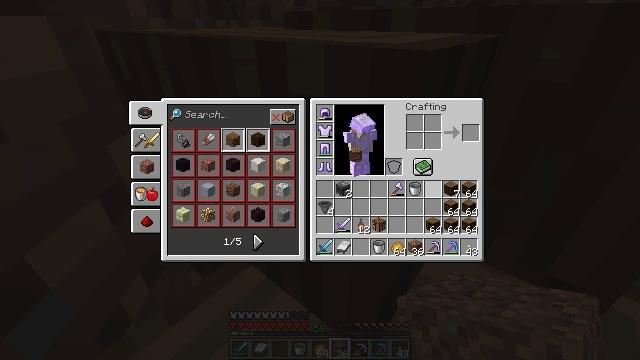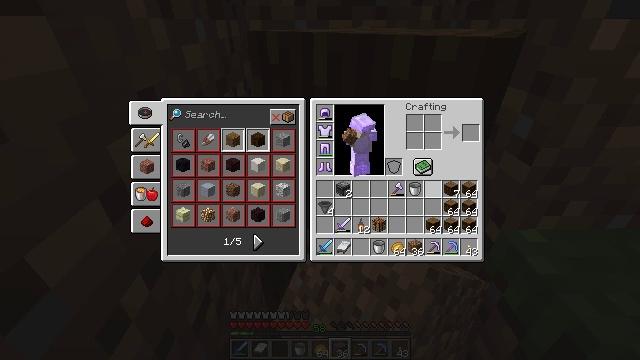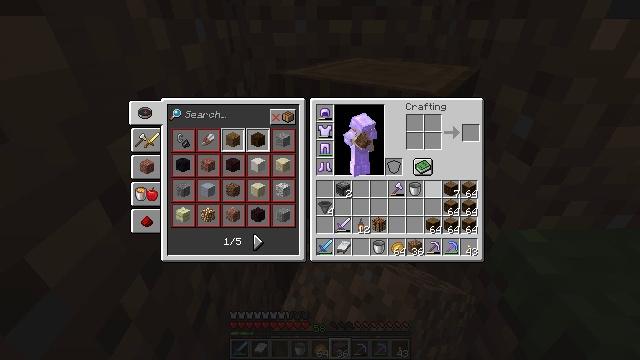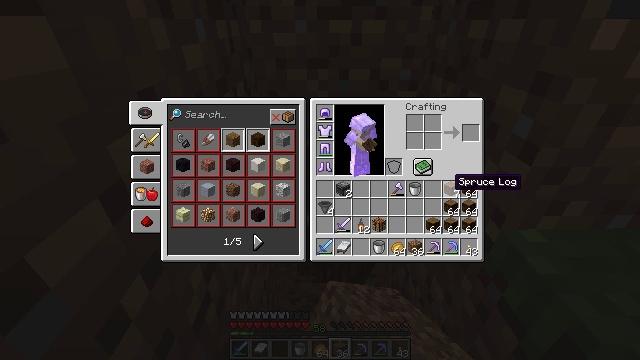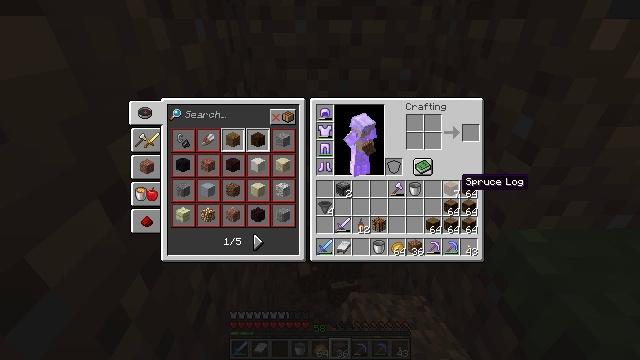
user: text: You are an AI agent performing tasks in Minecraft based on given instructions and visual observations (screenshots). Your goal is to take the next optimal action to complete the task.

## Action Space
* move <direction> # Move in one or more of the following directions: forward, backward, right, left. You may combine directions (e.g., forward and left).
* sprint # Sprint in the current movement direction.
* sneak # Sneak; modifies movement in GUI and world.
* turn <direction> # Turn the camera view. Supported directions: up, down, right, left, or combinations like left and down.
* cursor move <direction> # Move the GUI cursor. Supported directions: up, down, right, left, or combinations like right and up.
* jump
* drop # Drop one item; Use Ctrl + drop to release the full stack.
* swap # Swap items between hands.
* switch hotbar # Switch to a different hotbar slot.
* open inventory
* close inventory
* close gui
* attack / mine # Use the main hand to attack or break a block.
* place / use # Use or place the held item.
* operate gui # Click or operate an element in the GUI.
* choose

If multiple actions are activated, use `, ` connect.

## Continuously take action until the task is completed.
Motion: motion action
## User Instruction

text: Drop an oak log.
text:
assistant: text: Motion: sprint, open gui
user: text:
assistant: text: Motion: sprint
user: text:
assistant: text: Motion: sprint, cursor move right, drop
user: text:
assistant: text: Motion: sprint, cursor move right, drop
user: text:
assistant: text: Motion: sprint, drop